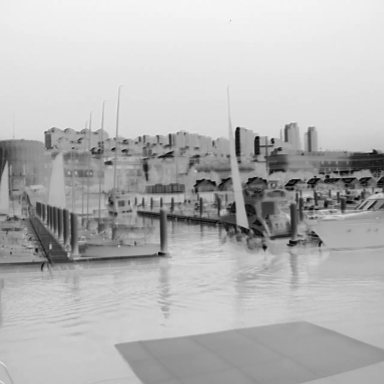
There are two sailboats in the infrared image.